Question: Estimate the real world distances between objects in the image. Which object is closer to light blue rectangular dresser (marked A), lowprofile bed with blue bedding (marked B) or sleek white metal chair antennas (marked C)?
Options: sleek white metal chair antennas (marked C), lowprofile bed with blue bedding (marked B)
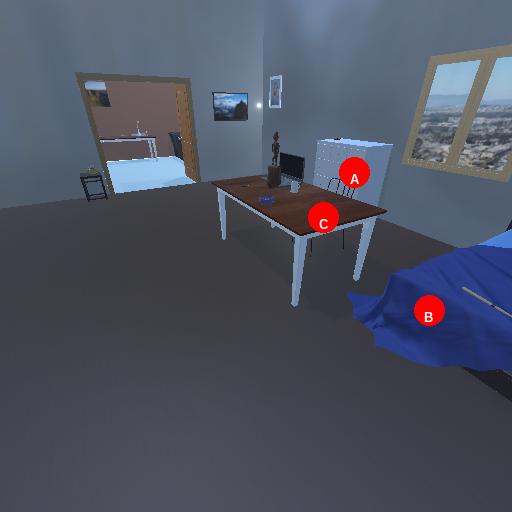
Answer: sleek white metal chair antennas (marked C)